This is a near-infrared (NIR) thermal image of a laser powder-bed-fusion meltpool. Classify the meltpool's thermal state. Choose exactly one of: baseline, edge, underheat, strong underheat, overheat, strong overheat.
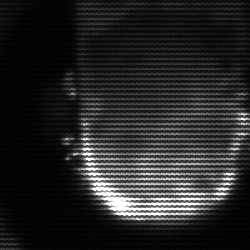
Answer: baseline